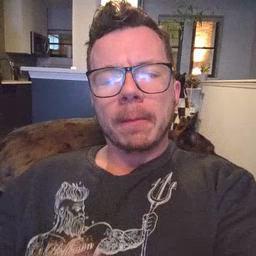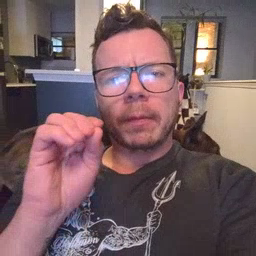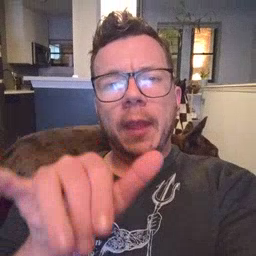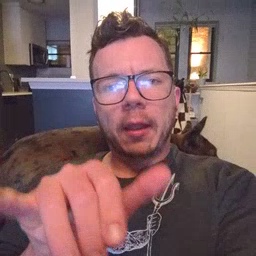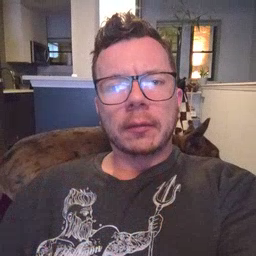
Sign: that